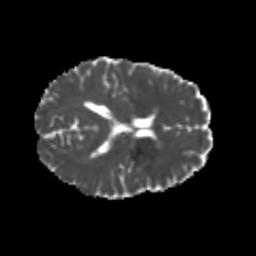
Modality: MD
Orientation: axial
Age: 24
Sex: female
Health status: healthy
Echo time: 0.074 s